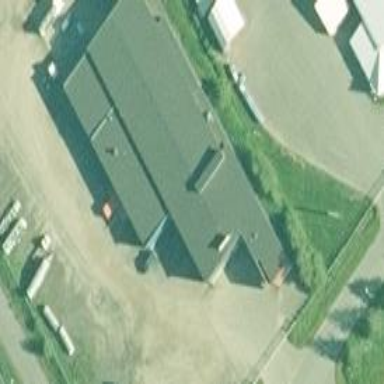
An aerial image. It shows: Building.